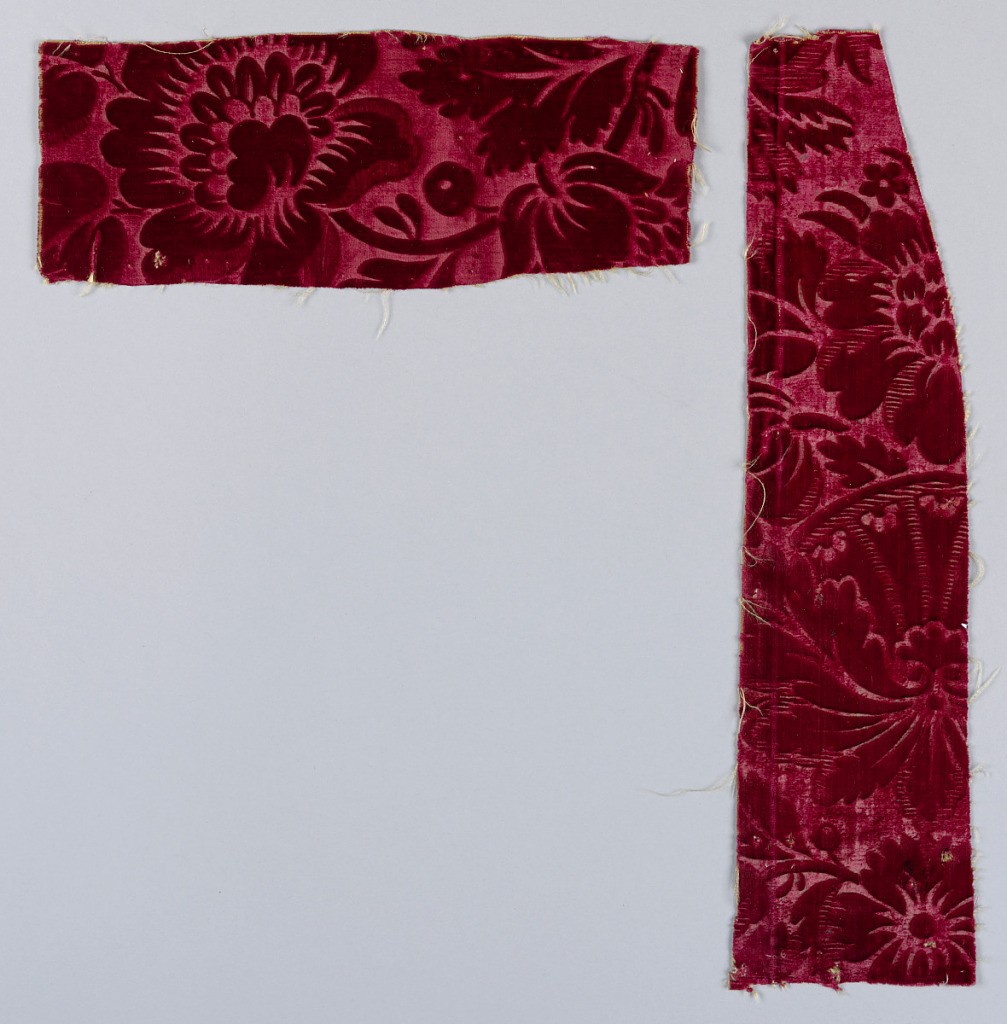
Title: Fragment
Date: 17th or 18th century
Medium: silk Technique: embossed pile on pile velvet
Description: Red elaborate floral vine scrolls of cut-pile on background of red cut-pile in plain weave foundation, red on red.